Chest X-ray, AP view. Patient: 39 years old, sex F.
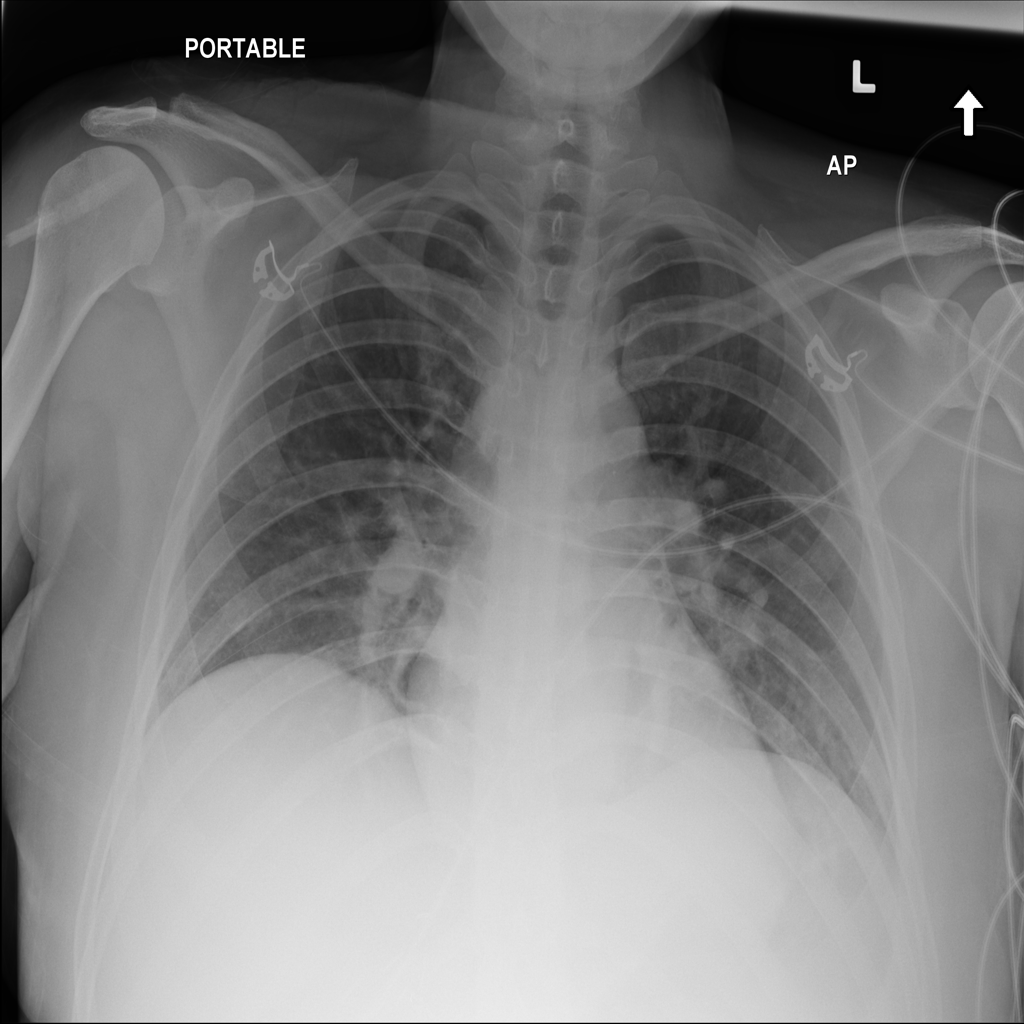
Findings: No Finding